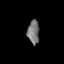
Tissue: prostate
Cell type: T cells
Senescence score: 0.3224
Nuclear area (px): 266
Mean DAPI intensity: 118.812